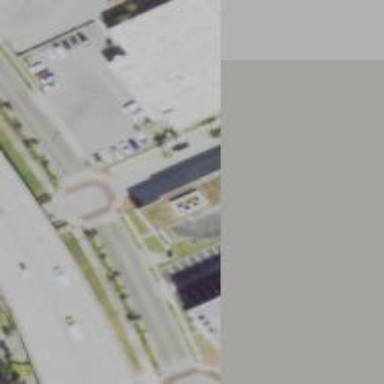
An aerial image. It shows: Bank building.